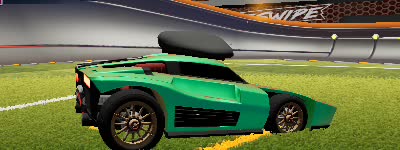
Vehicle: breakout